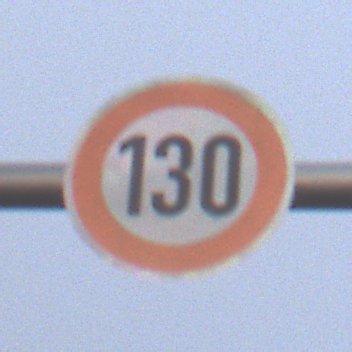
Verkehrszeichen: Geschwindigkeit130
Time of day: SunriseSunset
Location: Outdoor (Nature)
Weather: Overcast
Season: NotSpecified
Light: Natural